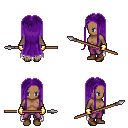
a pixel art fantasy rpg character, female body template, human, dark skin, gray tattered cape, magenta pants, purple extra-long hairstyle, gold gloves, brown shoes, spear, four views (front, back, left, right), 2x2 character sprite sheet, small pixel art, hard edges, no anti-aliasing